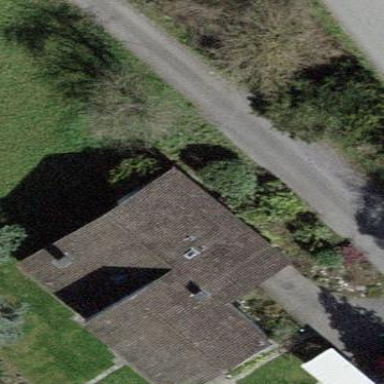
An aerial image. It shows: Building with tile roof.